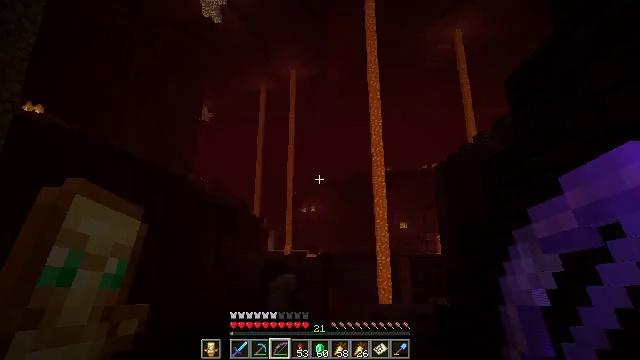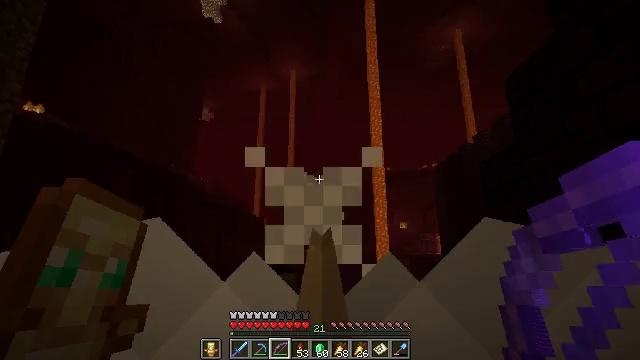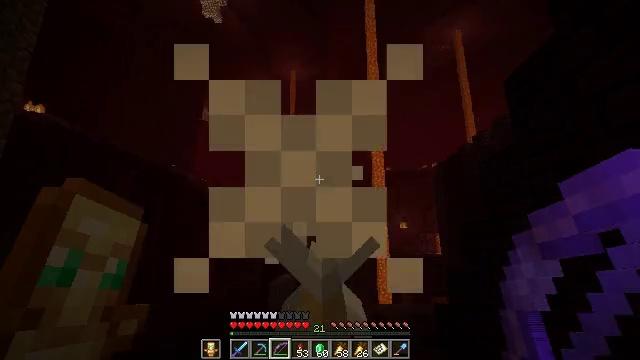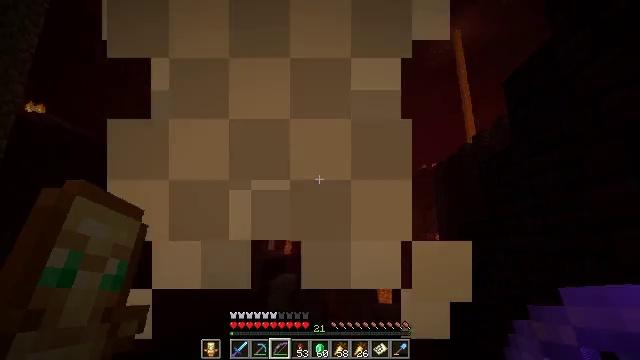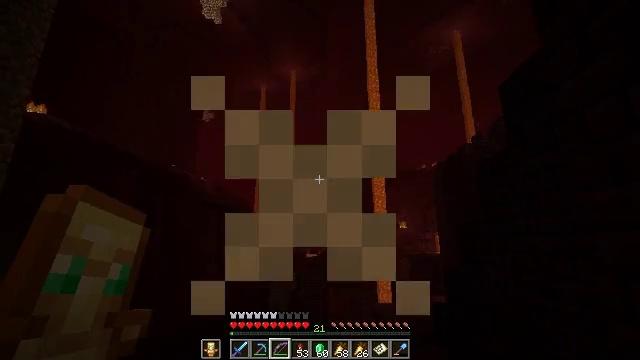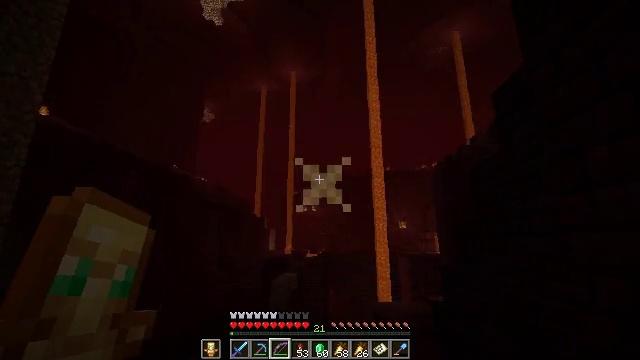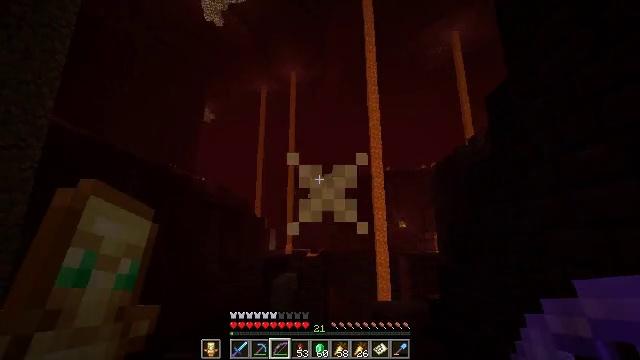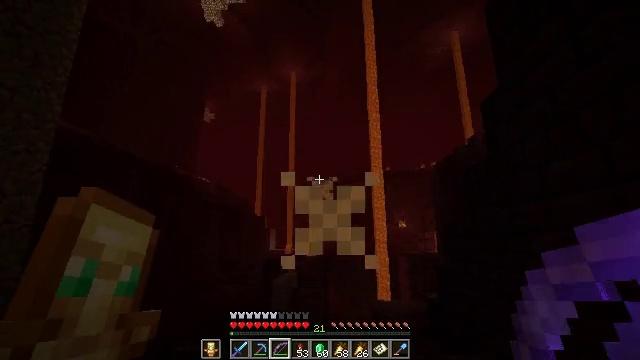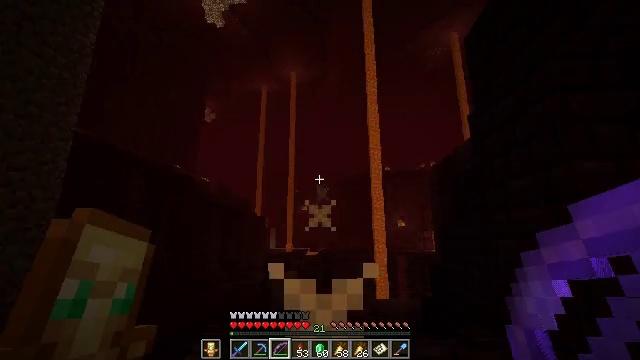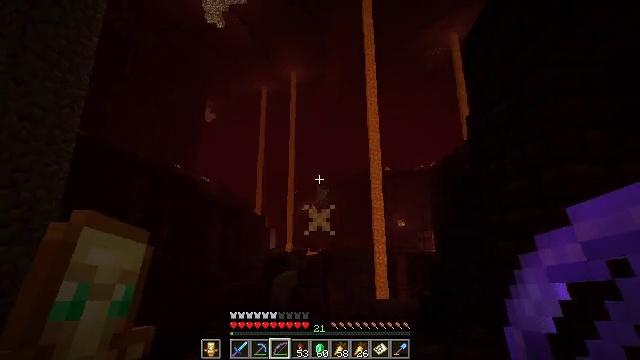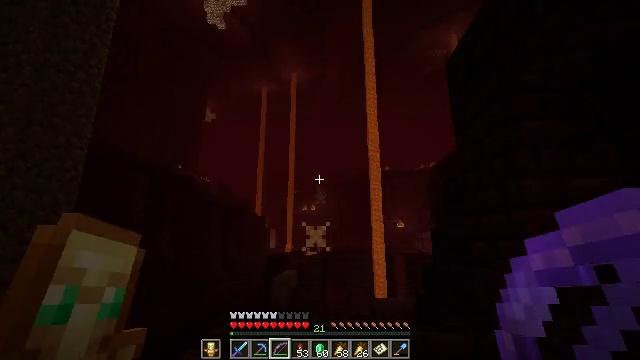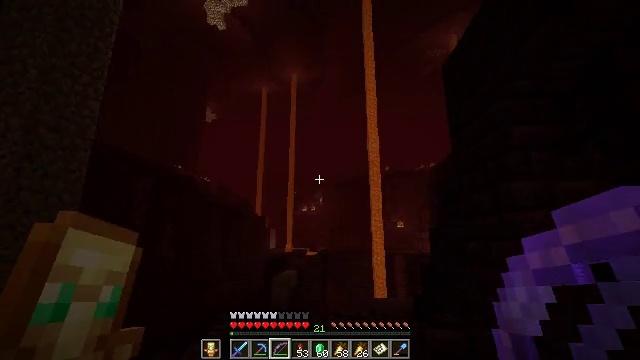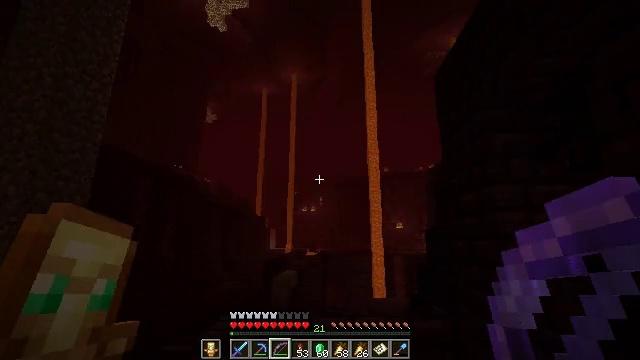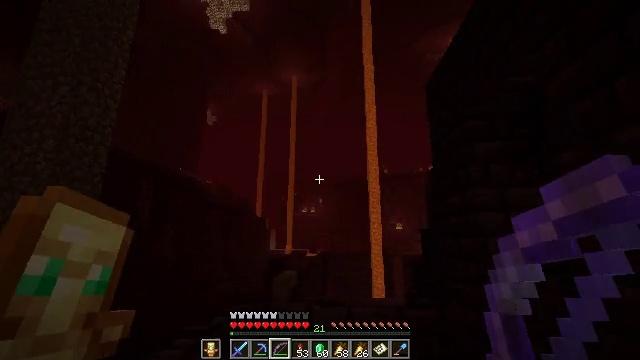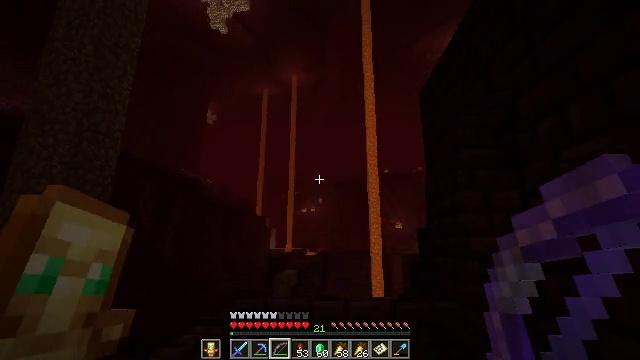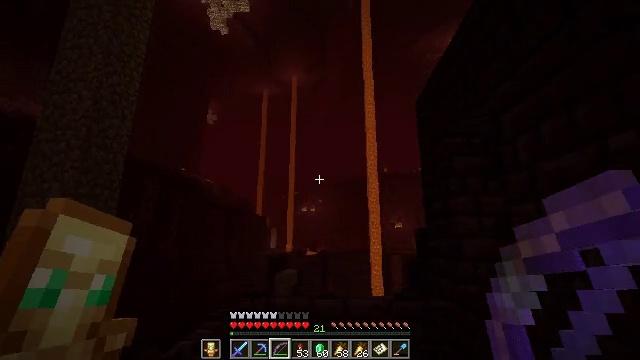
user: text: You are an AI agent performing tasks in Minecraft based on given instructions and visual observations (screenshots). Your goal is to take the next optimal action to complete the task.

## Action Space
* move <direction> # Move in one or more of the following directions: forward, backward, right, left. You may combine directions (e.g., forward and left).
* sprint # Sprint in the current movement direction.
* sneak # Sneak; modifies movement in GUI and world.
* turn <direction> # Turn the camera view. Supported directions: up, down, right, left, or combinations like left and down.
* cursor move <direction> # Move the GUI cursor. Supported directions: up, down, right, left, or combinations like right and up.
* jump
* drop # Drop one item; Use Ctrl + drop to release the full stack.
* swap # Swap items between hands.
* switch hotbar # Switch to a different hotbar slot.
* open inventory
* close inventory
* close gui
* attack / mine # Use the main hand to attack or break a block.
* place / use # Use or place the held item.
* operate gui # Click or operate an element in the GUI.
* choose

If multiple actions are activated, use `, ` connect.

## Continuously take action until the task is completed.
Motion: motion action
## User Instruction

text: Mine the nether brick fence in a Nether fortress.
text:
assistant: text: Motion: no_op
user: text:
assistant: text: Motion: no_op
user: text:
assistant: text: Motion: move back
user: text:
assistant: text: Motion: move back
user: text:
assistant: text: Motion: move back
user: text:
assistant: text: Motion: move back
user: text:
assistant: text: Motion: move back
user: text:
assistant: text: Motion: move back
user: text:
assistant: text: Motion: move back
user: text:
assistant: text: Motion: move back
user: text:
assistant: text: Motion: move back
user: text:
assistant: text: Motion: move back
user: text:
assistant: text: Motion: move back
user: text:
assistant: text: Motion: move back
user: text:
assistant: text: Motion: move back
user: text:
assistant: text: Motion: move back
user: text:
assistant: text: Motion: move back
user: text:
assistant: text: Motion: no_op
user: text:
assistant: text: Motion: no_op
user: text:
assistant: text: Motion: no_op
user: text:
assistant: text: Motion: no_op
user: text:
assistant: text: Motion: no_op
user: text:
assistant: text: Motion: no_op
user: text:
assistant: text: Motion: no_op
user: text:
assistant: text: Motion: no_op
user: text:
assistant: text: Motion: no_op
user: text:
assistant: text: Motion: no_op
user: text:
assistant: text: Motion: no_op
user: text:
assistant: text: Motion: no_op
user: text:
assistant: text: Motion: no_op